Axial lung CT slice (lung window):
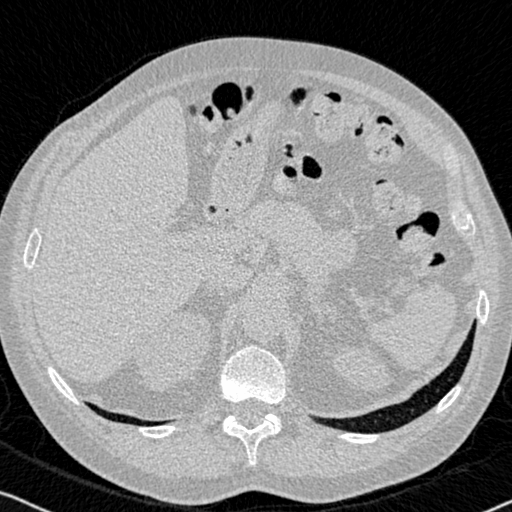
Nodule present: no